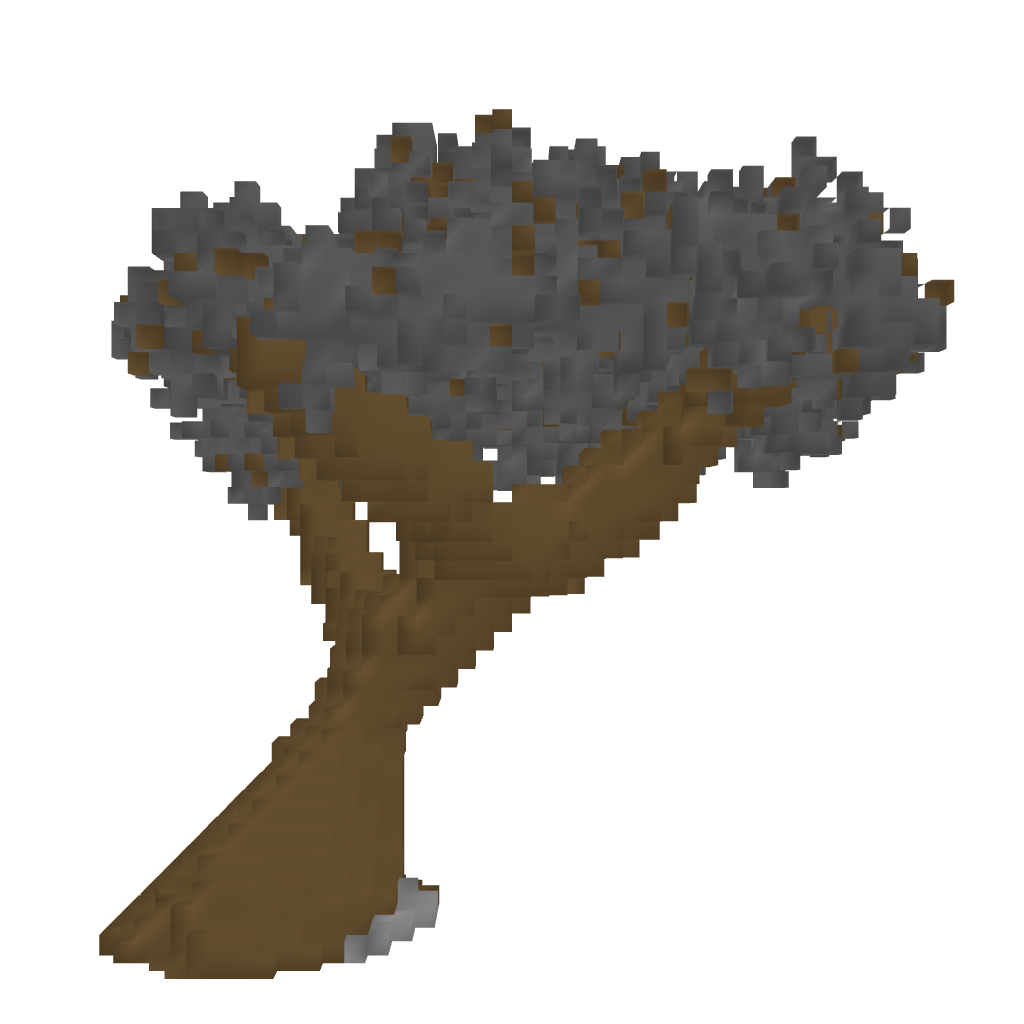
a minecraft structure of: Big tree